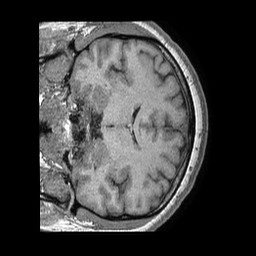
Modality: T1w
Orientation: coronal
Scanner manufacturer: philips
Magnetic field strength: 1.5 T
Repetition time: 0.007667 s
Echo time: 0.003488 s